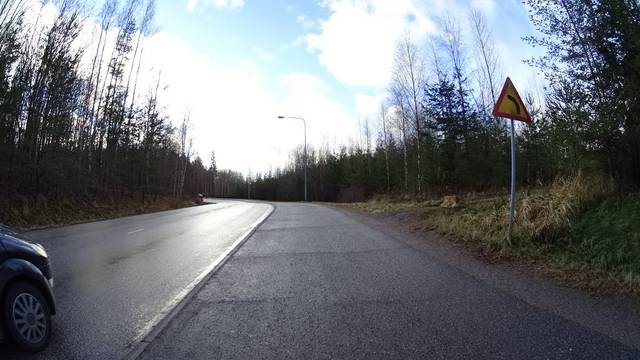
Region: Finland
Coordinates: 60.201, 24.749